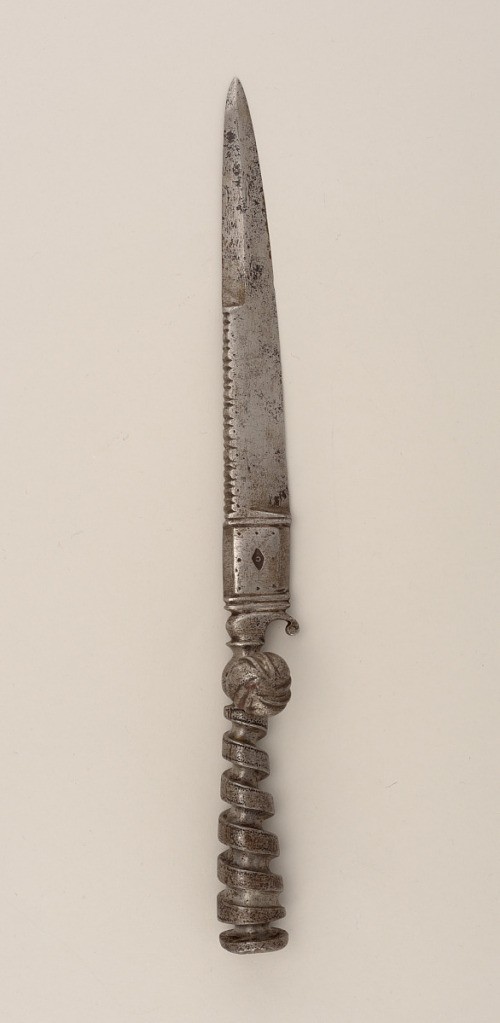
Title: Dagger Form Knife
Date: early 16th century
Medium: steel
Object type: knife
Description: Triangular tapered pointed blade swaged and notched upper outer edge, inner edge flat. Scroll hilt. Tapered deeply-cut spiral handle. Flat button terminal with radiating flutes. Applied thumb pommel spirally fluted at right near hilt. On blade inner side 6 stamped lozenges with central circle, one on outer side.